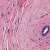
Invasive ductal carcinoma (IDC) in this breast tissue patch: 0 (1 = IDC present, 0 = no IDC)